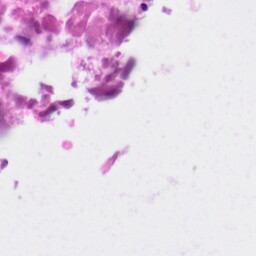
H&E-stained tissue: Skin